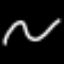
Label: squiggle